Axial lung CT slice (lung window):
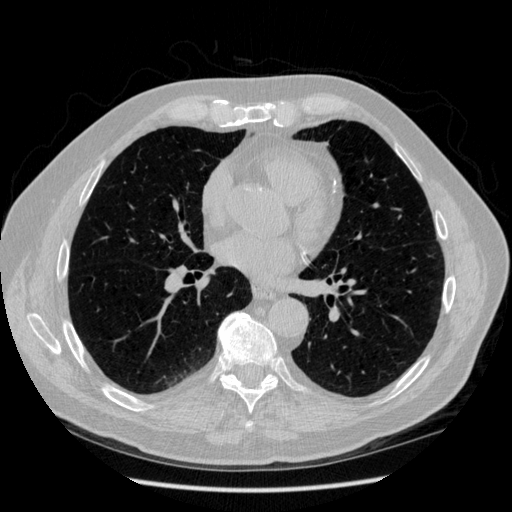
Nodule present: no